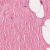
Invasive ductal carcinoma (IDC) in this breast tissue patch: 0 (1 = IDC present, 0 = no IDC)